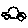
Label: car